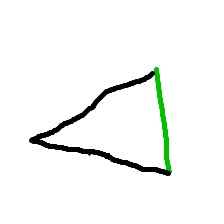
Shape: triangle